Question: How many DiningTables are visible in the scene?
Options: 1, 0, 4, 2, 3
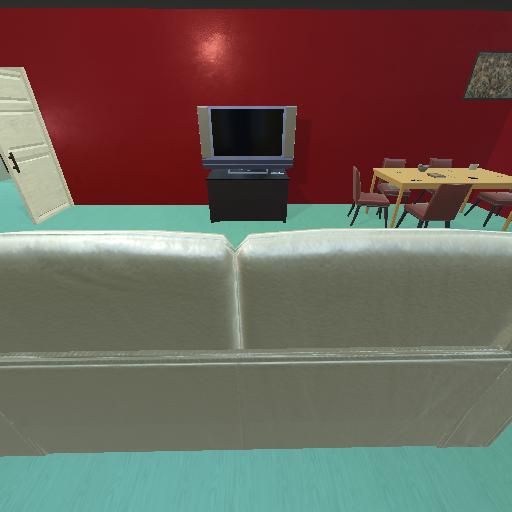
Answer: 1